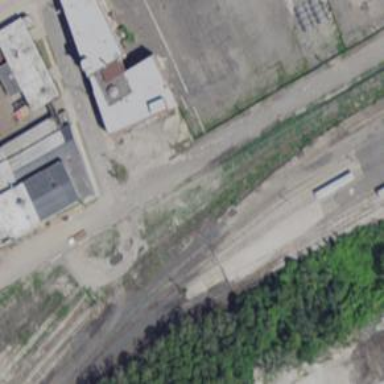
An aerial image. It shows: Railway yard used for servicing trains.